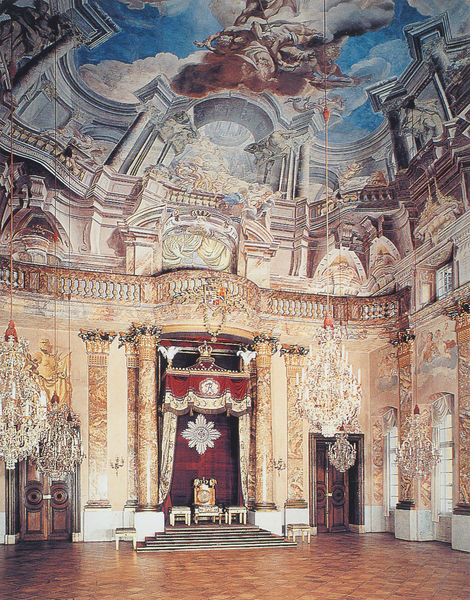
Titel: Schloss Ludwigsburg
Künstler: Philipp Josef Jenisch
Standort: Ludwigsburg, Schloss (EU - D - BW)
Schlagwörter: blau, himmel, fenster, glas, marmor, pfeiler, raum, säulen, zimmer, malerei, türen, thron, kronleuchter, lüster, geländer, stufen, stern, balustrade, thronsaal, deckenfresko, illusionismus, pozzo